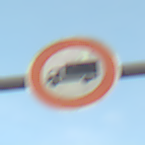
Verkehrszeichen: VerbotFuerKraftfahrzeugeUeberDreiKommaFuenfTonnen
Umgebung: Outdoor, RoadRail
Tageszeit: SunriseSunset
Wetter: PartlyCloudy
Licht: Natural
Jahreszeit: NotSpecified
Kontrast: LowContrast